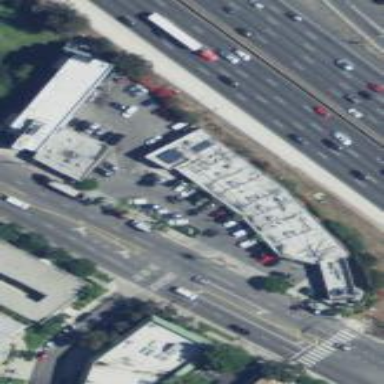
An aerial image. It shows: Retail building.